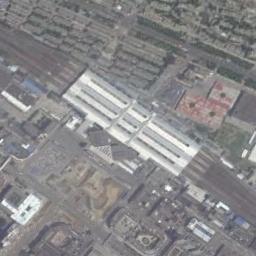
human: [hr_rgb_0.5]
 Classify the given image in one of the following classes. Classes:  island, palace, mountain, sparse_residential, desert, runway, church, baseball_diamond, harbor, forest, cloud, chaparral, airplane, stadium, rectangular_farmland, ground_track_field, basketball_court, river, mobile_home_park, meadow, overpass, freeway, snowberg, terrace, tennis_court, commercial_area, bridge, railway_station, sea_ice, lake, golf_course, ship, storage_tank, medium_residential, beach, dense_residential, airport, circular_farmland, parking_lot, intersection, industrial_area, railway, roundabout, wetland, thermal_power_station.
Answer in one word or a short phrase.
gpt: railway_station